Field crop: tomato
Growth stage: 1
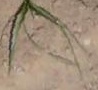
Species: cyperus